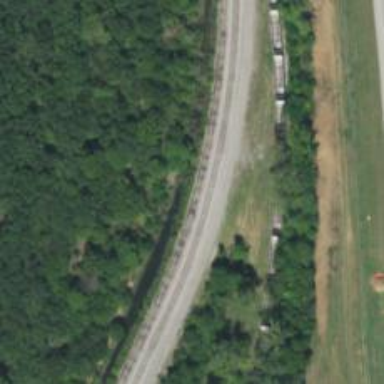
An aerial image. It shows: Railway siding with rails.